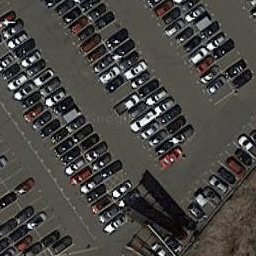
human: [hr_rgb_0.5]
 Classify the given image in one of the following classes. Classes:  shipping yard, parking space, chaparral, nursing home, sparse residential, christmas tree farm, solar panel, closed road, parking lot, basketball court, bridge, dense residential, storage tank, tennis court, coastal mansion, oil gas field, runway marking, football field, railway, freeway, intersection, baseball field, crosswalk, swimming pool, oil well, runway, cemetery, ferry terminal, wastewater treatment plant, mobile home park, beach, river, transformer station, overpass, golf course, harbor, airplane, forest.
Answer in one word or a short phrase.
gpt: parking lot